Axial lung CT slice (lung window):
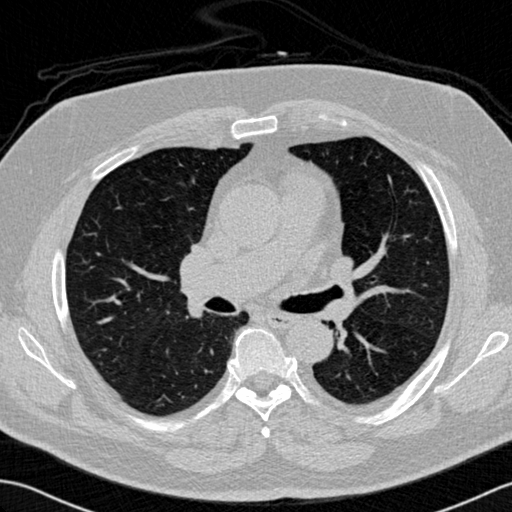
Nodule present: no